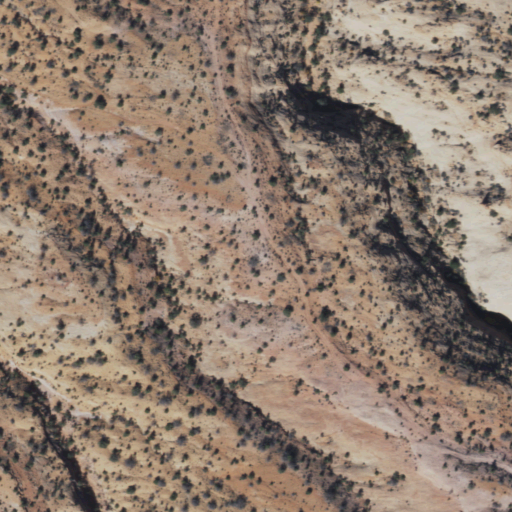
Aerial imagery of depression(s) in Arizona named Tse Ligai containing only shrub